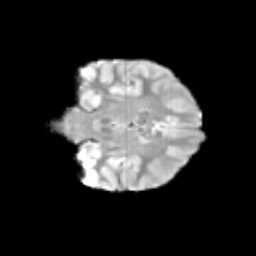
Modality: T2w
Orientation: coronal
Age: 11
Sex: female
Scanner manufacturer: siemens
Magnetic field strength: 3 T
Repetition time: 3.8 s
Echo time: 0.07 s